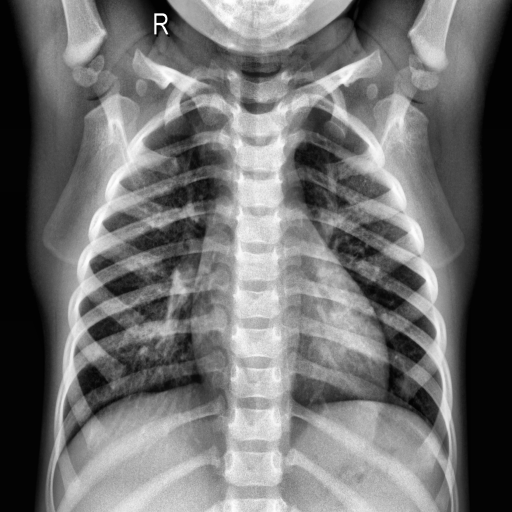
Finding: NORMAL